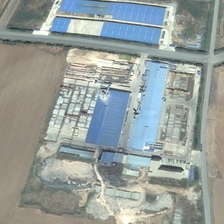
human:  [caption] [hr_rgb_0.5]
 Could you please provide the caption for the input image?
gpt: some large buildings and some farmlands are in an industrial area .

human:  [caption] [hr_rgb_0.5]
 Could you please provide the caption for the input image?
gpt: some large buildings and some farmlands are in an industrial area .

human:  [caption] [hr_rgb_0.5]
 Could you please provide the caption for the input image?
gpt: some large buildings and some farmlands are in an industrial area .

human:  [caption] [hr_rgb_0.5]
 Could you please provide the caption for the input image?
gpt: some large buildings and some farmlands are in an industrial area .

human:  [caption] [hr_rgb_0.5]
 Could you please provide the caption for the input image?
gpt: some large buildings and some farmlands are in an industrial area .